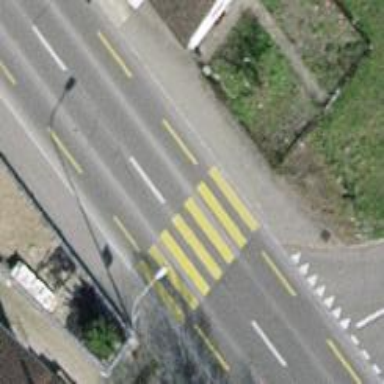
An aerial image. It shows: Uncontrolled crossing on the road.